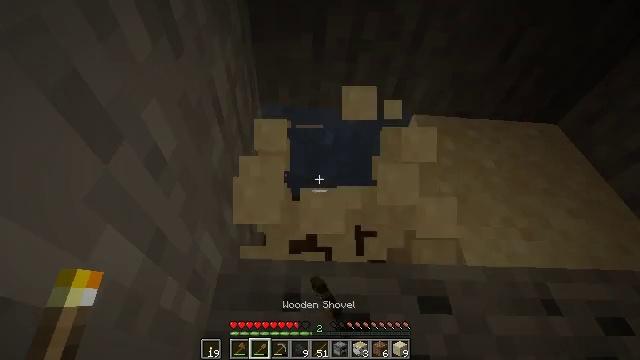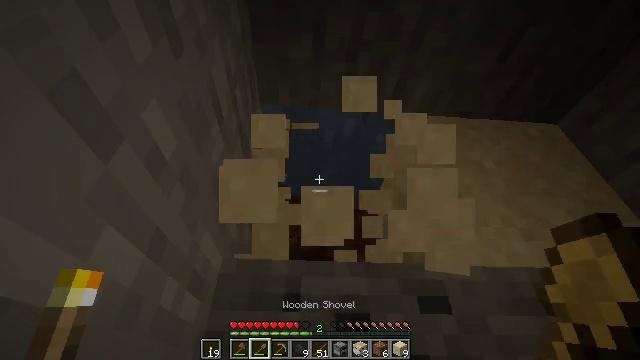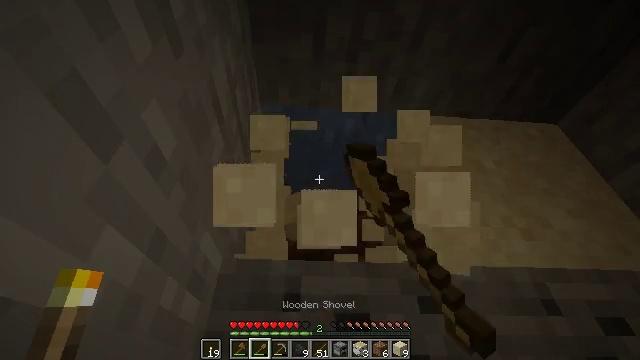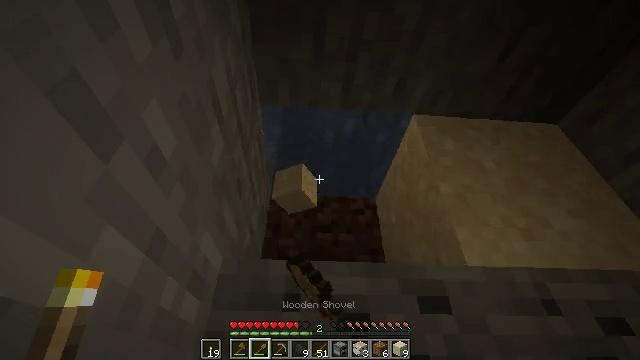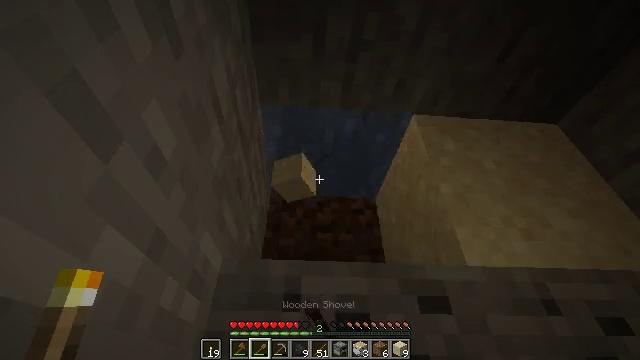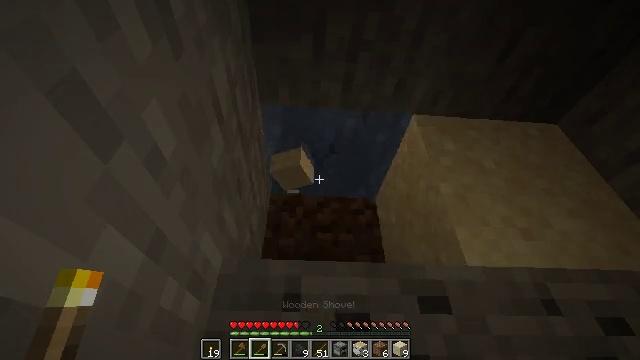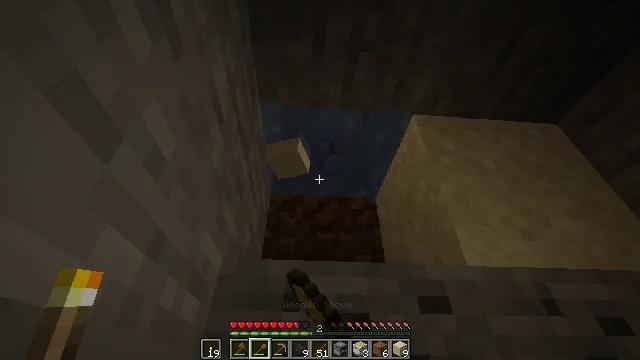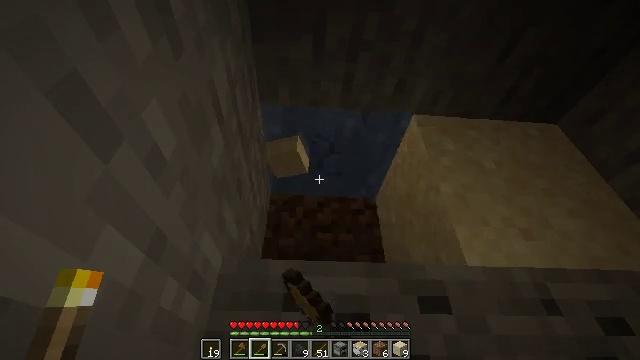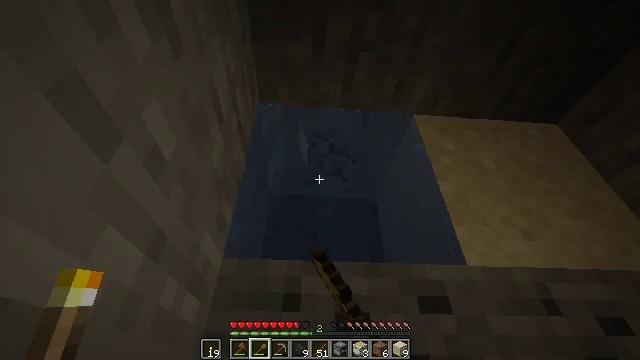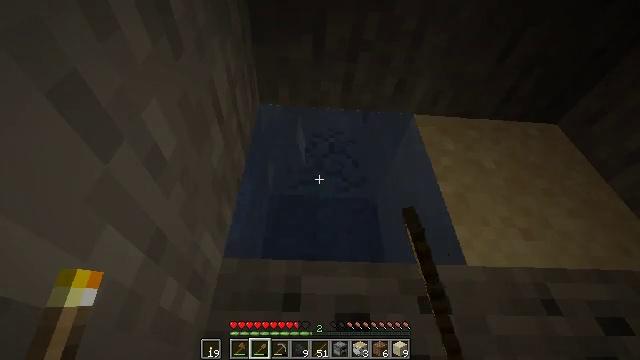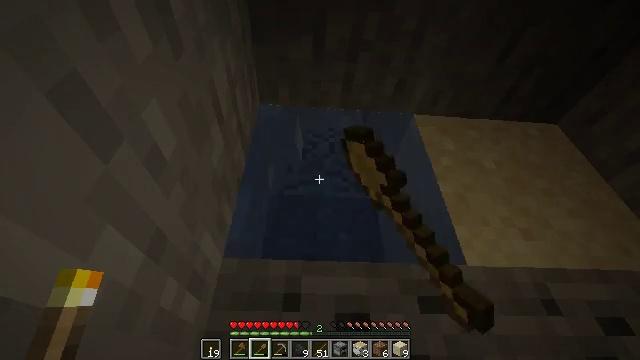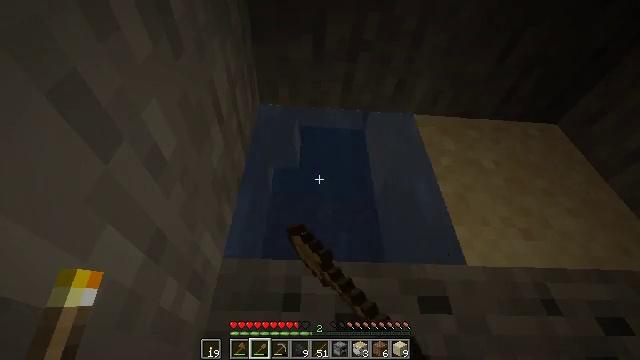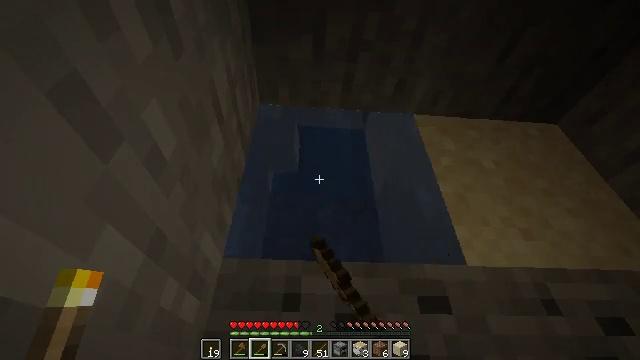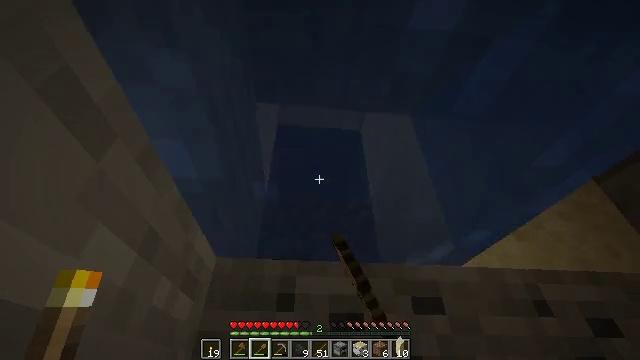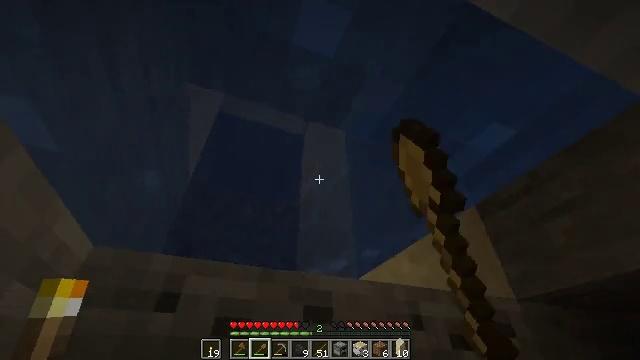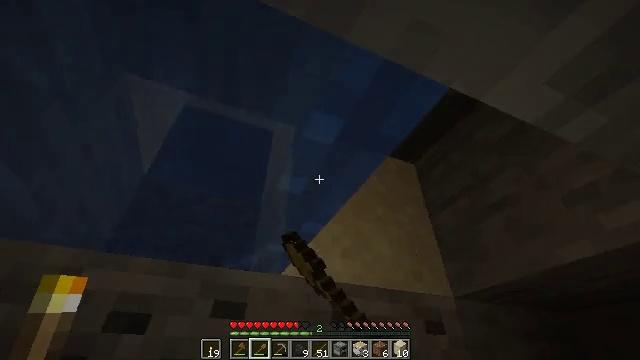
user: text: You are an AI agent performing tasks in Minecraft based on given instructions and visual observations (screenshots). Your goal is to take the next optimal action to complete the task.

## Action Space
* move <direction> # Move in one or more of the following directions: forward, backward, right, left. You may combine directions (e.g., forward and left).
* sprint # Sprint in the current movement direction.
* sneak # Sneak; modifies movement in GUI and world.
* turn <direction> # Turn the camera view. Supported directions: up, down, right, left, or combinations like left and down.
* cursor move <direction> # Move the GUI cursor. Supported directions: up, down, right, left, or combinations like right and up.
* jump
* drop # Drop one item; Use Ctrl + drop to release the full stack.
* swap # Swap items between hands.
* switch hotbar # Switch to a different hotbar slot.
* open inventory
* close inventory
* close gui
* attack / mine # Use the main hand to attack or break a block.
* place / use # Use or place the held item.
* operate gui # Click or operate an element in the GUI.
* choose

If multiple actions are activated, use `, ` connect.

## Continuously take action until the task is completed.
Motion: motion action
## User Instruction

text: Gather sand from the desert.
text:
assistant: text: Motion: attack / mine
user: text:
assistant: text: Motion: attack / mine
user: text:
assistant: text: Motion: attack / mine
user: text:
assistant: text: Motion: attack / mine
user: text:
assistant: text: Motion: attack / mine
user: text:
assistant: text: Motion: attack / mine
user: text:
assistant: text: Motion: attack / mine
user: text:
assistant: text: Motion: attack / mine
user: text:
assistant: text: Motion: attack / mine
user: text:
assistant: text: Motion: attack / mine
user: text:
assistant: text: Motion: attack / mine
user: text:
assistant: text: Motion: attack / mine
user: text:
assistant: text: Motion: move right, turn right, attack / mine
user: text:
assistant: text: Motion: move right, turn right, attack / mine
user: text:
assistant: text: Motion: move right, turn right, attack / mine
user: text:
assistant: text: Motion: attack / mine
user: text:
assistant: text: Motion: attack / mine
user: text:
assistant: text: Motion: attack / mine
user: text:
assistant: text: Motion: attack / mine
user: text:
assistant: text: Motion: attack / mine
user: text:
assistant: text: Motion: attack / mine
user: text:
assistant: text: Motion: attack / mine
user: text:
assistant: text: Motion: attack / mine
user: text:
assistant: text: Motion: attack / mine
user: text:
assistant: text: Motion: turn left and down, attack / mine
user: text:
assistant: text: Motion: turn left, attack / mine
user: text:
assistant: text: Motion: attack / mine
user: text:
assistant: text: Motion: attack / mine
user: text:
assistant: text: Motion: attack / mine
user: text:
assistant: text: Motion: attack / mine